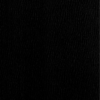
Label: dusty